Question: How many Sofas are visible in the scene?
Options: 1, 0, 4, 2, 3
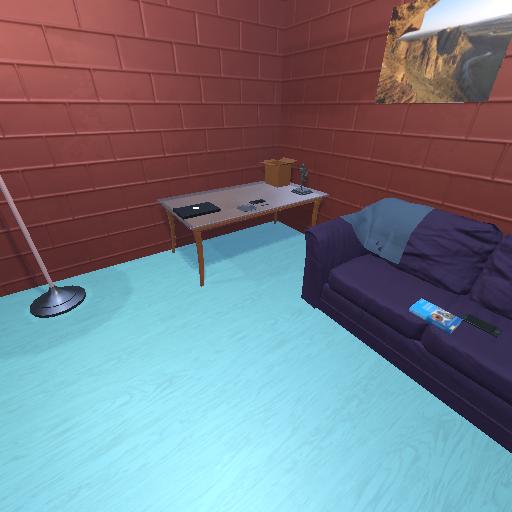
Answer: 1